Question: i am devloping a navigation menu

If you see the image,there is some space left at the right,
how can i automatic adjust the space there.
The no of elements there aren't fixed..They can be 2,3 ,4 or something
[currently there are 4]
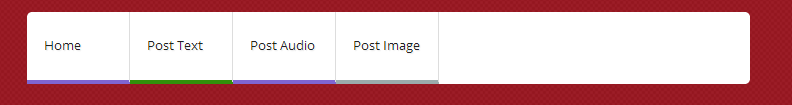
Answer: The best way to achieve this would be to have your horizontal nav bar behave as a table by using 'display: table' on your 'ul'; and 'display: table-cell' on your 'li'.
I would be able to give you some better instructions if you posted some code; but here's an example:
'''
nav {
width: 500px; /* This would be set to the width of the existing container */
}
nav ul {
list-style: none;
margin:0;
padding:0;
display: table;
width: 100%;
}
nav li {
text-align: center;
display: table-cell;
}
nav a {
display: block;
text-align: center;
}
'''